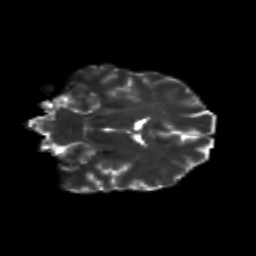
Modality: T2w
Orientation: coronal
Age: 43
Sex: female
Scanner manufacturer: siemens
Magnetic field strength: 3 T
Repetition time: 8.6 s
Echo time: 0.095 s